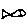
Label: fish